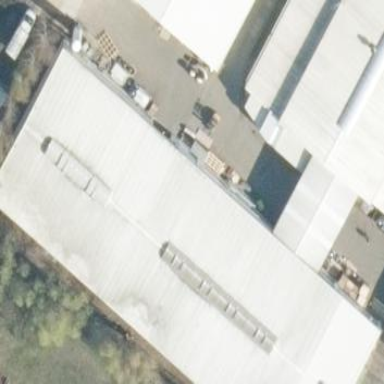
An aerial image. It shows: Industrial building.